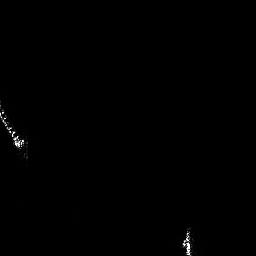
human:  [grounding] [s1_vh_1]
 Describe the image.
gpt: In the satellite image, there is  <ref>1 medium ship </ref> <box>[[0, 41, 11, 61, 0]]</box> located at left,  <ref>1 small ship </ref> <box>[[69, 85, 75, 99, 0]]</box> located at bottom right.